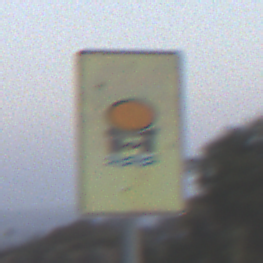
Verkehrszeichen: FahrzeugeMitWassergefaehrdenderLadungOhnePfeilsymbol
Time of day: SunriseSunset
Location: Outdoor (Suburban)
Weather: Clear
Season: NotSpecified
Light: Natural